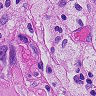
Metastatic tissue present: yes